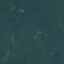
Label: Forest